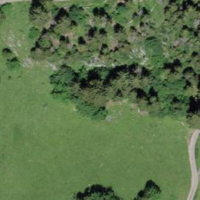
EUNIS habitat code: 23
Species observed at this site:
Dactylorhiza sambucina